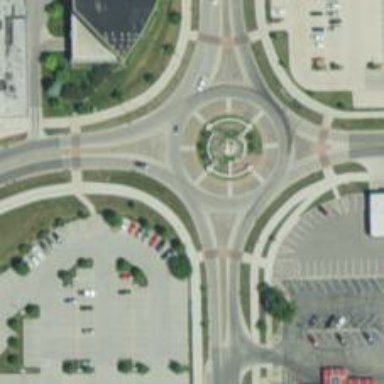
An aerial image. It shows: Roundabout on primary highway.